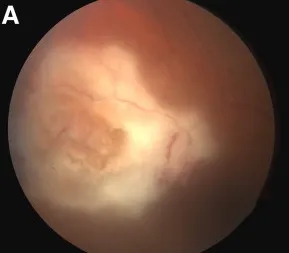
Progression of the retinal lesions with a mild vitritis. Increased density and size of infiltrates in the right eye.
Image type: ophthalmic_imaging (fundus_photograph)